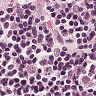
Metastatic tissue present: yes